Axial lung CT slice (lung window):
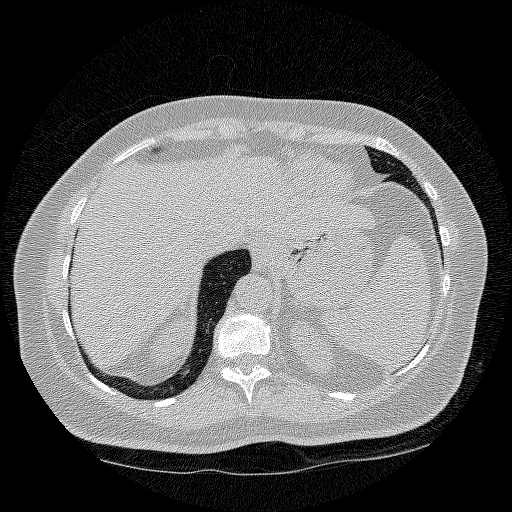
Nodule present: no